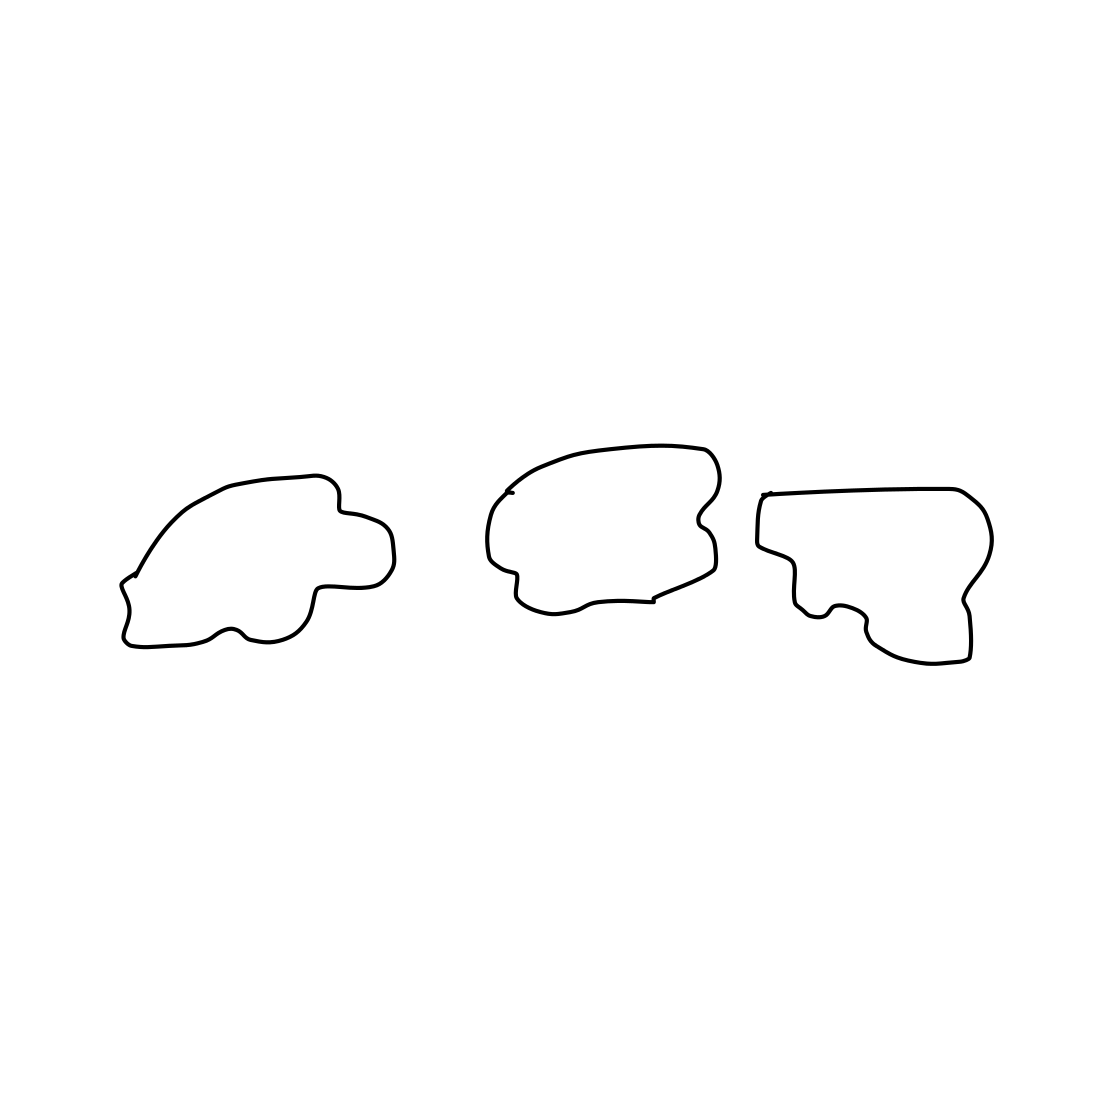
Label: cloud